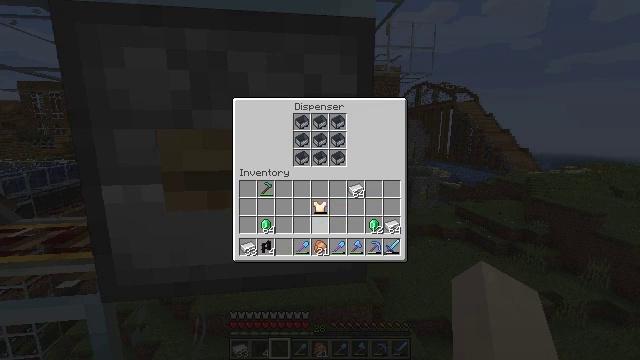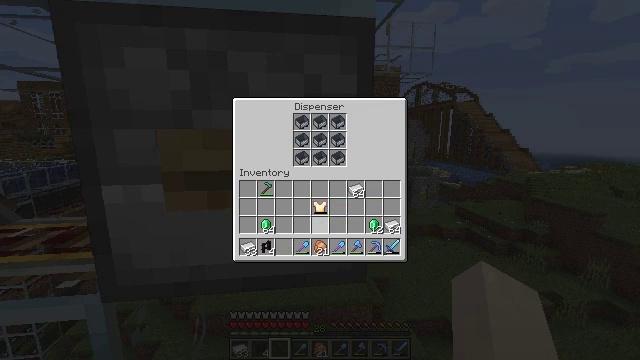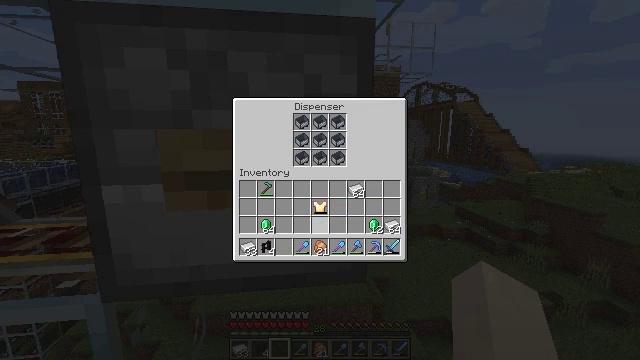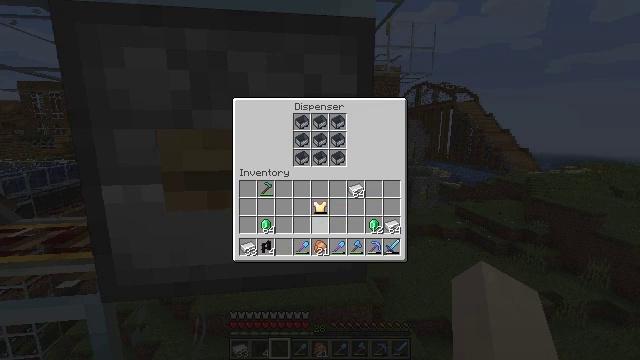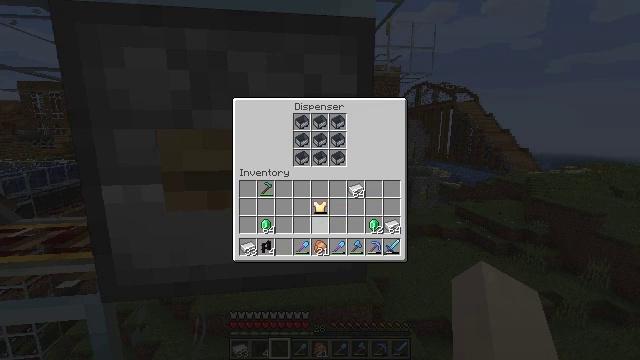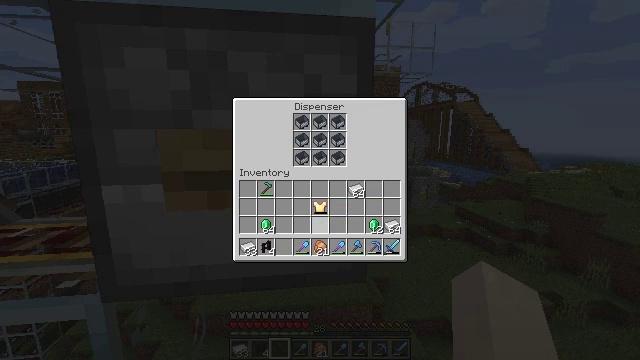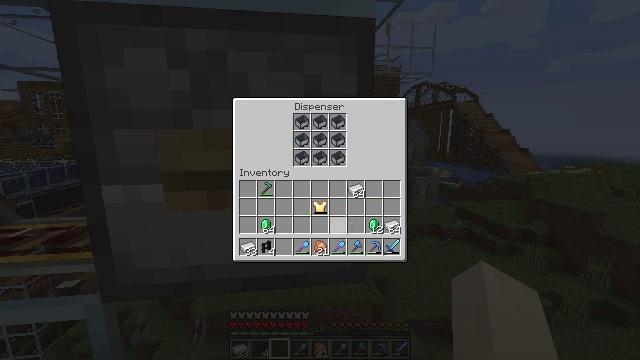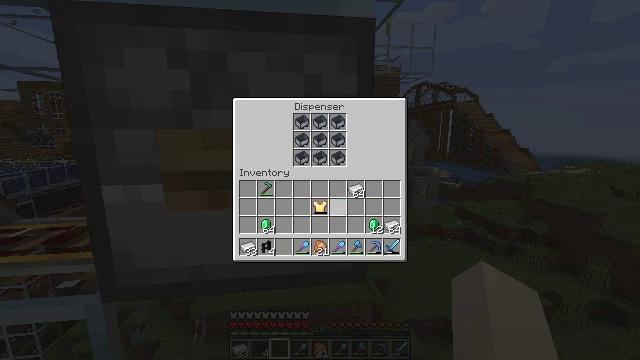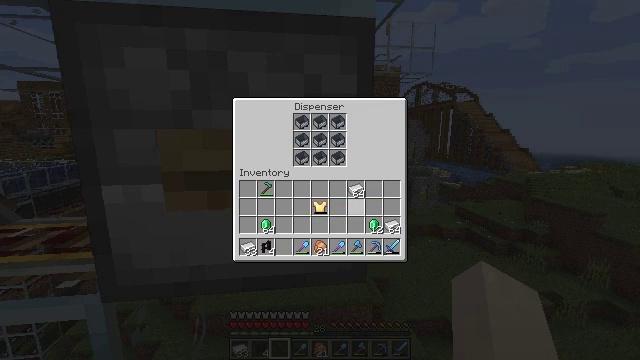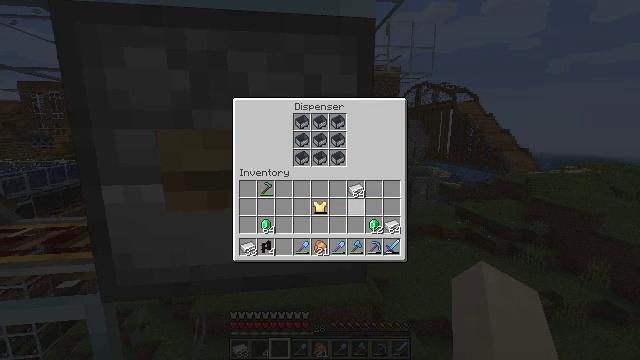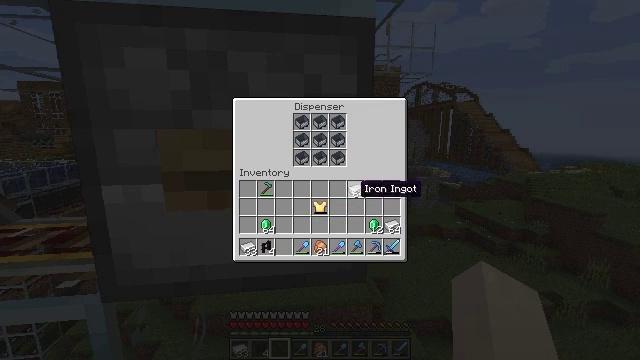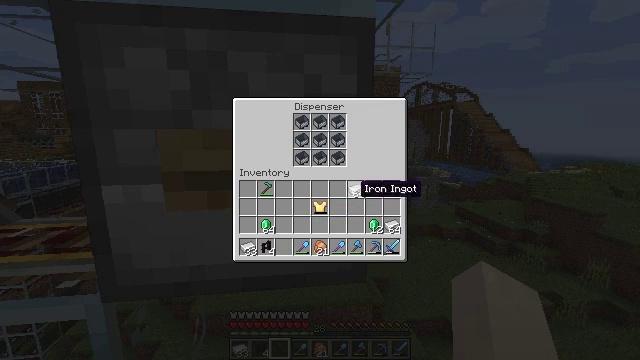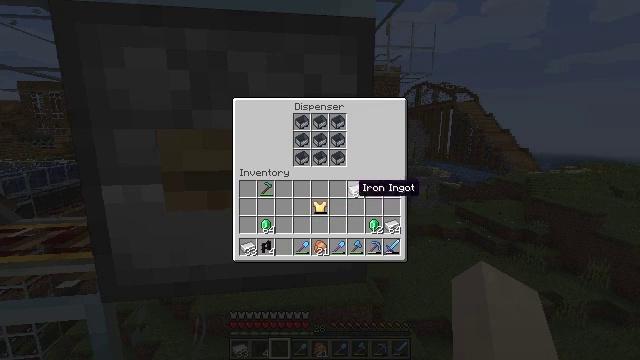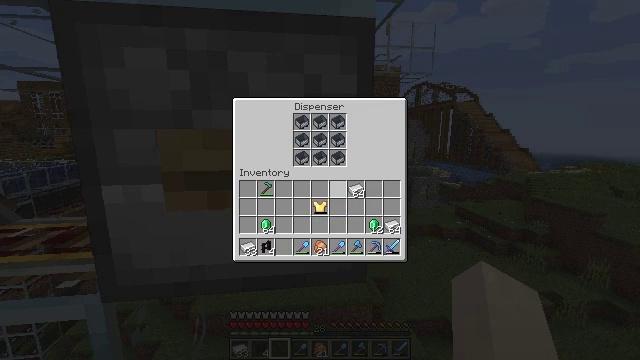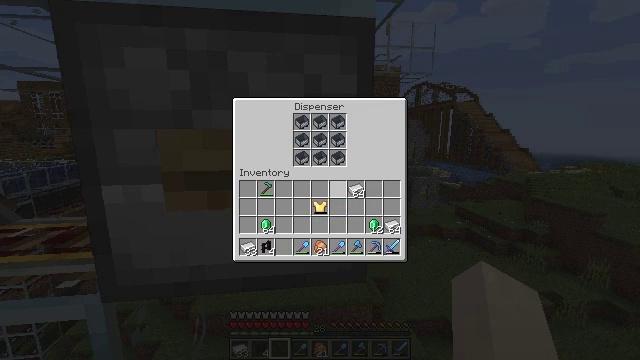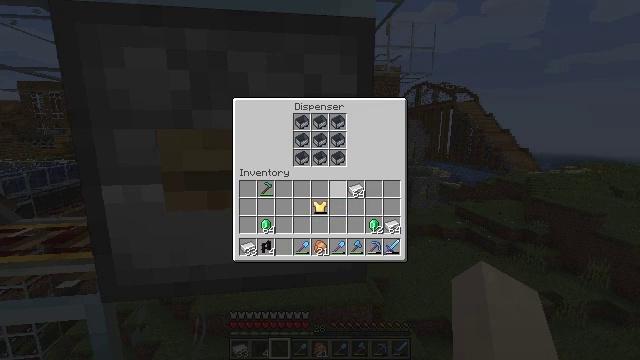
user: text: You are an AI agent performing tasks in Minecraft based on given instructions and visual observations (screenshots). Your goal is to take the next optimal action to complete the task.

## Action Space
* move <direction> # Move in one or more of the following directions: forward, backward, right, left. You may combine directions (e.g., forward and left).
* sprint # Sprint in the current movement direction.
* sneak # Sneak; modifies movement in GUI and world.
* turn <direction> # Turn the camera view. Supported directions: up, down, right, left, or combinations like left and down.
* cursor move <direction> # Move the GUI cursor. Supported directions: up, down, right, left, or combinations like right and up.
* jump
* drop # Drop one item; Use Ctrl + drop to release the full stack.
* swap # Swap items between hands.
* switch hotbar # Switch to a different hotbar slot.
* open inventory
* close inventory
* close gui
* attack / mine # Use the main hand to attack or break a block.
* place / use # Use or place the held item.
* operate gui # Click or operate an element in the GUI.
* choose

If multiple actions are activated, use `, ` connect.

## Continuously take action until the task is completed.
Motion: motion action
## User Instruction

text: Remove a nether brick fence from the inventory.
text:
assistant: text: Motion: sneak
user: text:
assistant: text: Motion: sneak
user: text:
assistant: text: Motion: sneak
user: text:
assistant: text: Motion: sneak
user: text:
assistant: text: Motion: sneak
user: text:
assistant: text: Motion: sneak, cursor move right
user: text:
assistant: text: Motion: sneak, cursor move right
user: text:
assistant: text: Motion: sneak, cursor move right and up
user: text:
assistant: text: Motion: no_op
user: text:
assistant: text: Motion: no_op
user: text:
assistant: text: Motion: no_op
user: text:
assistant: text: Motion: no_op
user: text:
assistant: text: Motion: cursor move left
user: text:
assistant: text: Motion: cursor move left
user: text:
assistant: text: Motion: no_op
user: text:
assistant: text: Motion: no_op
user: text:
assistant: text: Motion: cursor move right
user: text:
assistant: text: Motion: no_op
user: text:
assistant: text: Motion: no_op
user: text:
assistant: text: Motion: no_op
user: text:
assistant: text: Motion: cursor move left
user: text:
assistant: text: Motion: cursor move left and down
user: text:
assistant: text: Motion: no_op
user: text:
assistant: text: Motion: no_op
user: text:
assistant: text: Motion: no_op
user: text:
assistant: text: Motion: no_op
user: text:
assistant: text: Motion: operate gui
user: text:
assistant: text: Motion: operate gui
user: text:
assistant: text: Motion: cursor move down, operate gui
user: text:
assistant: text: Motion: cursor move left and down